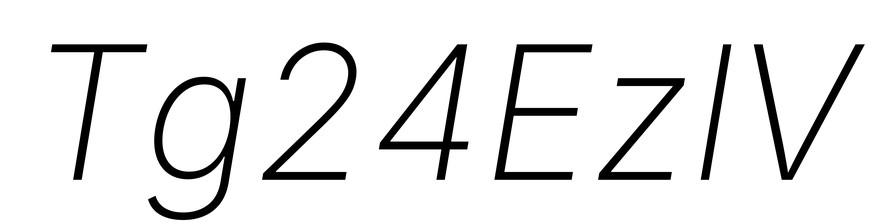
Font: Inter-Italic_ExtraLight_Italic